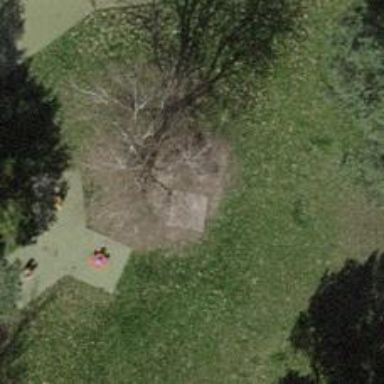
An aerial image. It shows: Picnic table located in leisure land area.